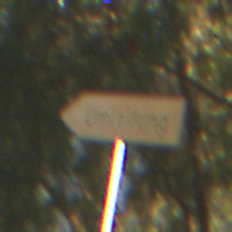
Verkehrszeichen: UmleitungswegweiserLinksweisend
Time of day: SunriseSunset
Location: Outdoor (Suburban)
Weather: Clear
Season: NotSpecified
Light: Natural